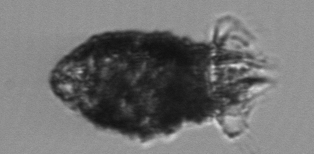
Label: Stenosemella_pacifica